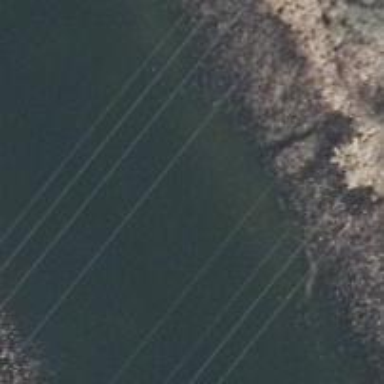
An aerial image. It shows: There is line obstacle in the image.